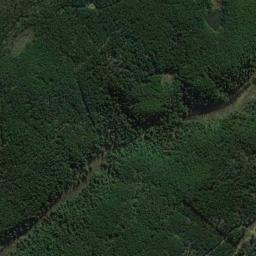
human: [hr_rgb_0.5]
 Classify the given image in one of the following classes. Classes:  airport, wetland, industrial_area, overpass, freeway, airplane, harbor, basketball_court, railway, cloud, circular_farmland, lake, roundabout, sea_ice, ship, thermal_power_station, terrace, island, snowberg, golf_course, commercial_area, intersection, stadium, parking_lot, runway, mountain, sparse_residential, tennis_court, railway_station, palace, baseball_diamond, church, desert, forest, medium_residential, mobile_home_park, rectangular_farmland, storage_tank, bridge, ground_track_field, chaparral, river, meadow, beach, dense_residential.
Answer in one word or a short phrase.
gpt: forest